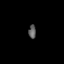
Tissue: skin
Cell type: Fibroblasts
Senescence score: 0.7115
Nuclear area (px): 97
Mean DAPI intensity: 94.433